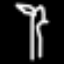
Label: palm tree